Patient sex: M
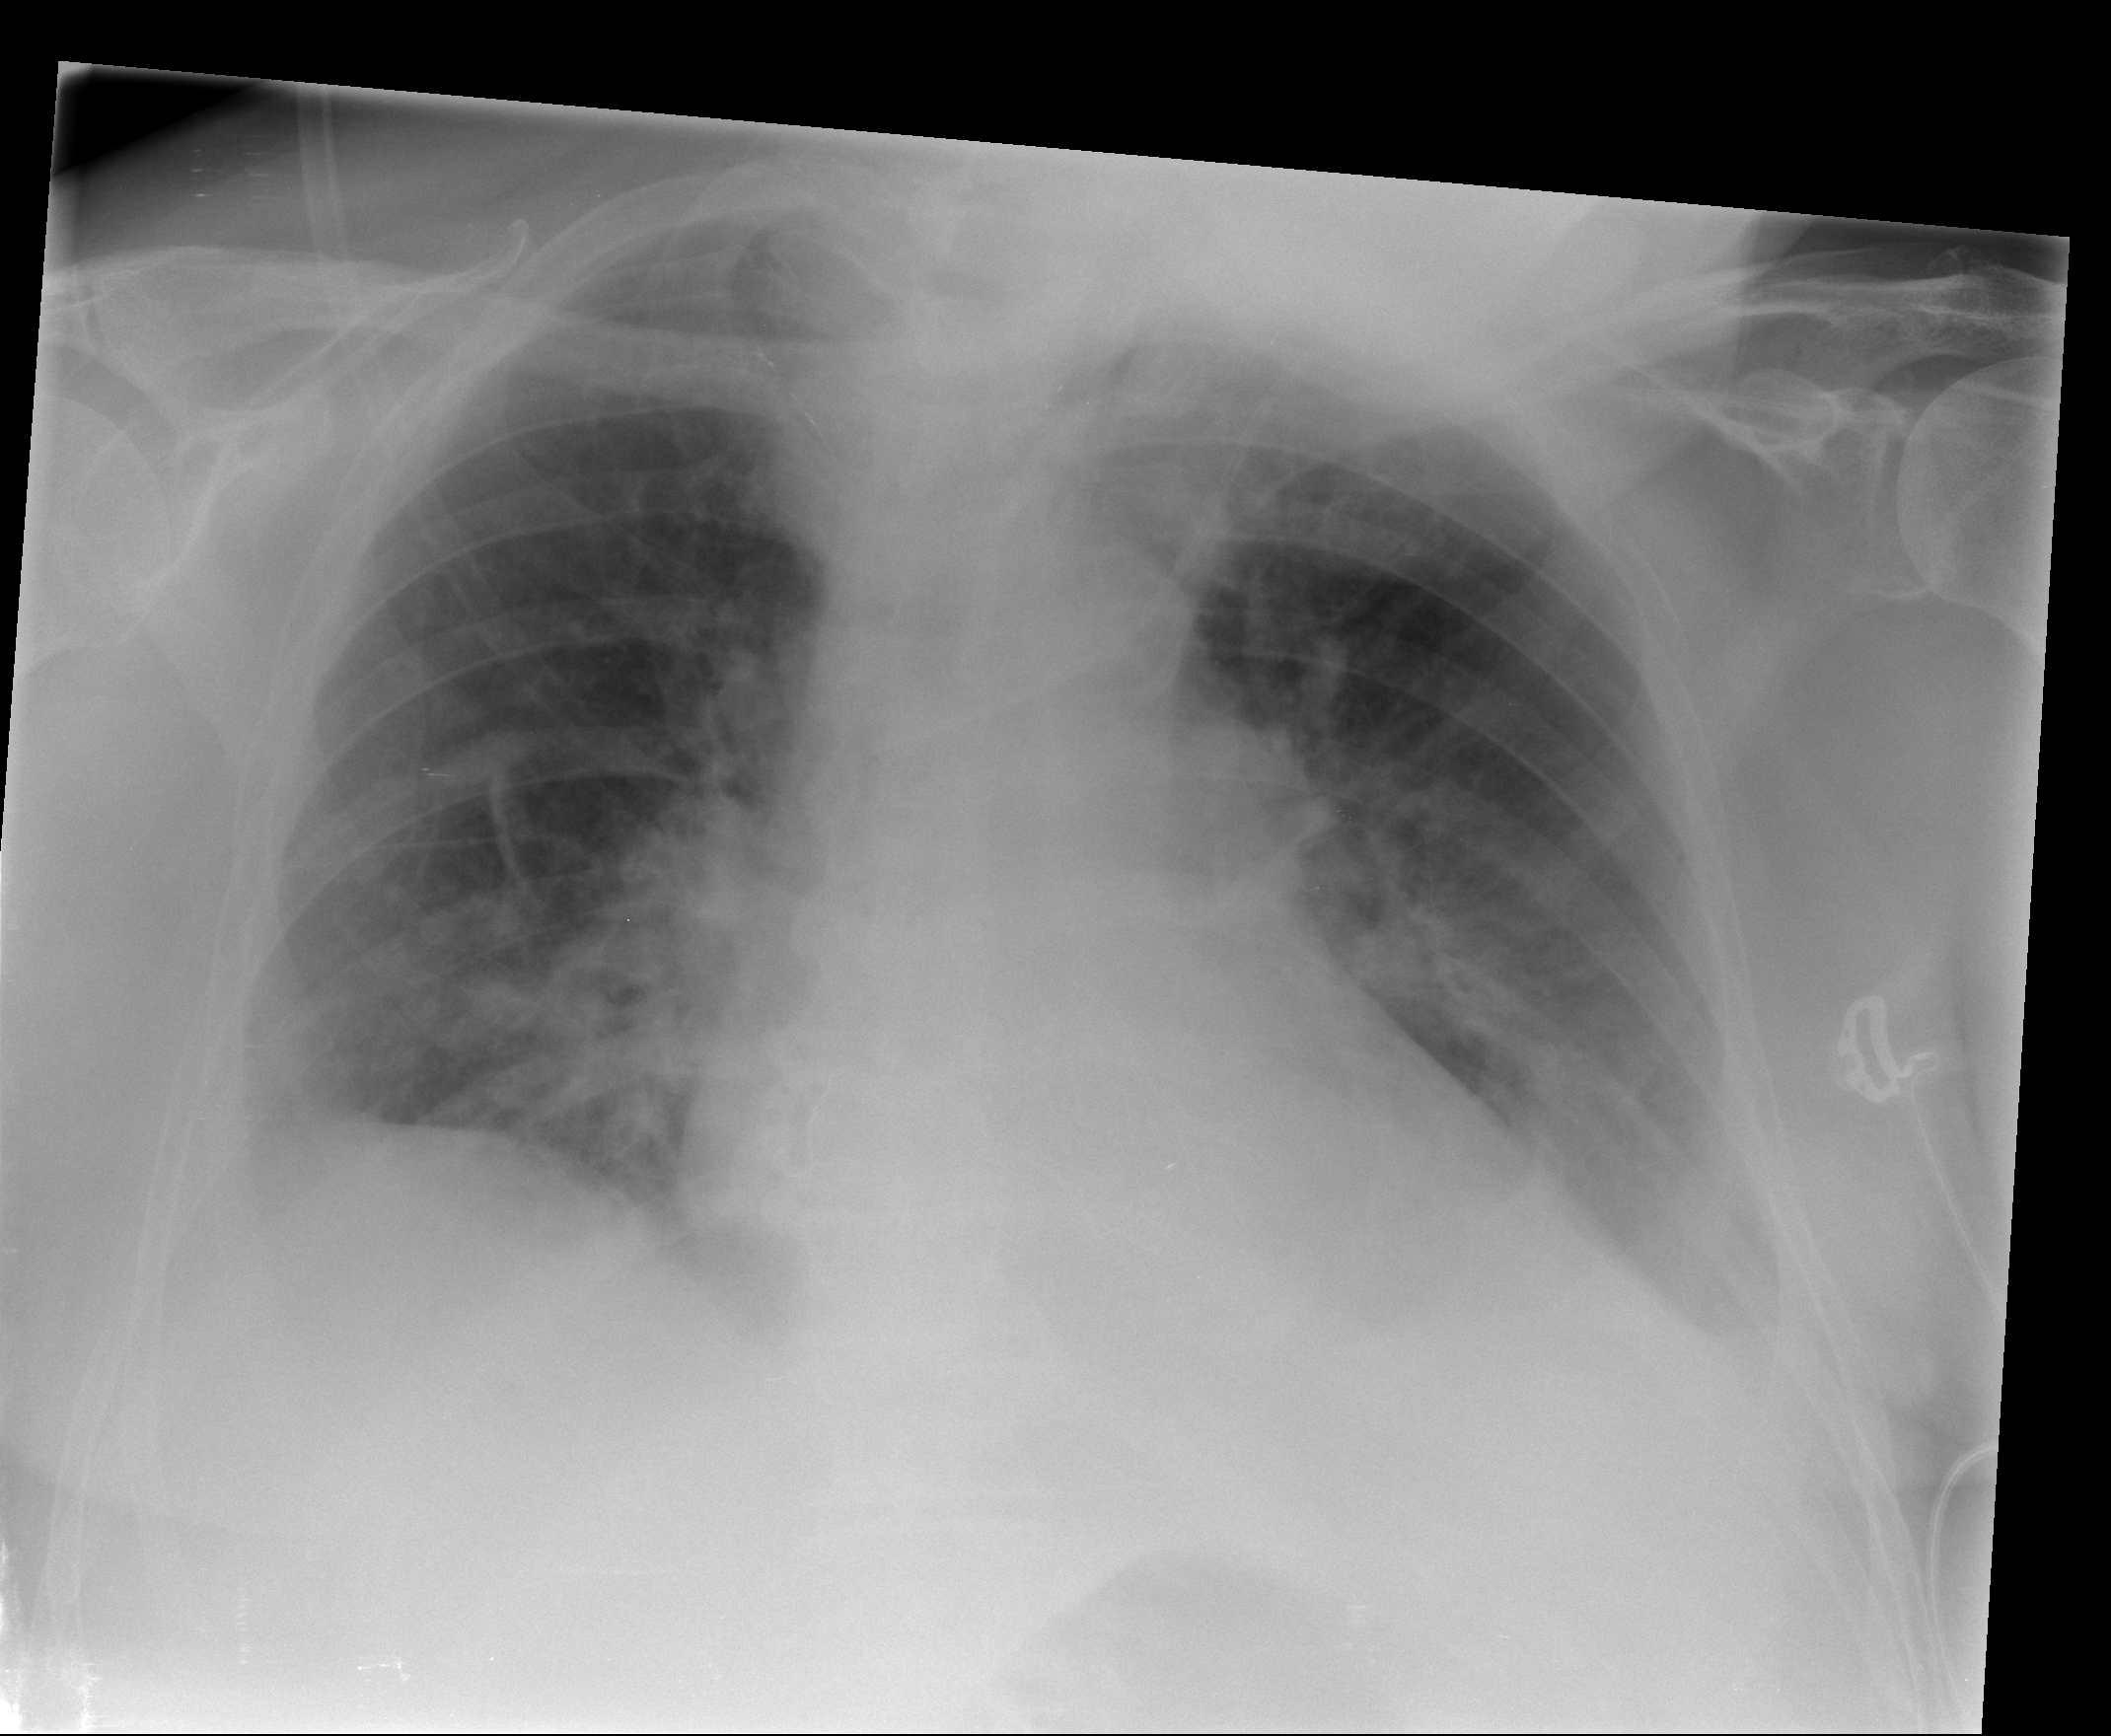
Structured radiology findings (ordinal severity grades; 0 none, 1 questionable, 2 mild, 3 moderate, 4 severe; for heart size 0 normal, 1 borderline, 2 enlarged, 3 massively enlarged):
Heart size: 2
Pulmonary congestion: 0
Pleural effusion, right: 2
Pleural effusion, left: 0
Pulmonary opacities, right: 0
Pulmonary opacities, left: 0
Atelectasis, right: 0
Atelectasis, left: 0